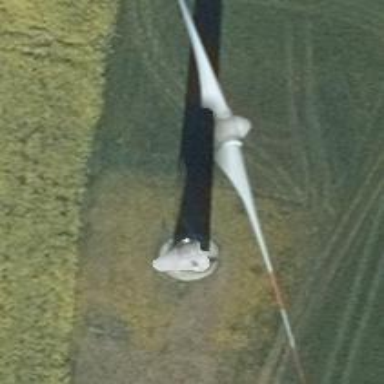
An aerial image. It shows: Wind power generator.